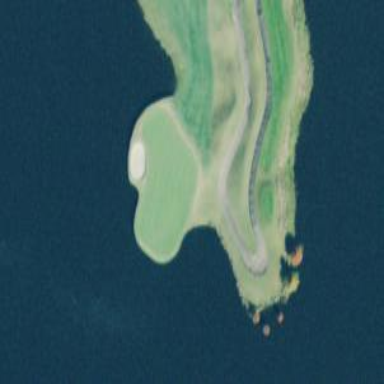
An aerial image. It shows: View of golf hole.